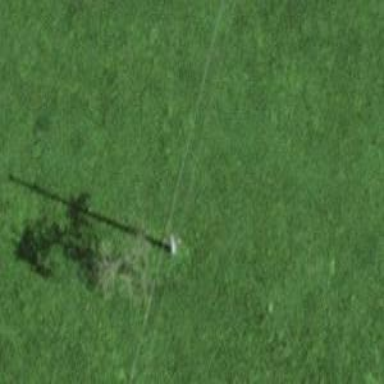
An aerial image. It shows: Minor power line.